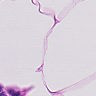
Metastatic tissue present: no